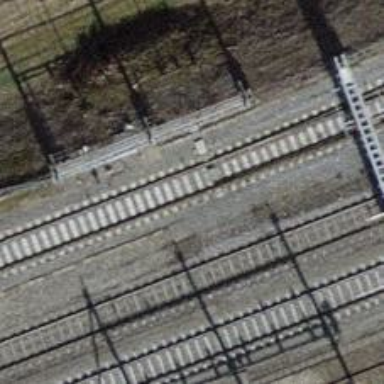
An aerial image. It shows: Railway switch.